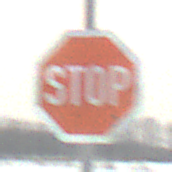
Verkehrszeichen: Stop
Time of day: MorningAfternoon
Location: Outdoor (Nature)
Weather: Overcast
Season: Winter
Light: Natural